Question: I'm trying to create a menu that displays in TYPO3 all subpages and the parent page. My problem is that I find no way to assign 'entryLevel' dynamically.
I'm working with TYPO3 6.1
This is currently my typoscript for the menu.
'''
lib.mainnavi = HMENU
lib.mainnavi {
entryLevel = 1
1 = TMENU
1.wrap = <ul> | </ul>
1 {
noBlur = 1
NO {
subst_elementUid = 1
allWrap = <li id="link{elementUid}" class="first">| |*| <li id="link{elementUid}">| |*| <li id="link{elementUid}" class="last">|
wrapItemAndSub = |</li>
}
ACT = 1
ACT {
subst_elementUid = 1
allWrap = <li id="link{elementUid}" class="first current first_current">| |*| <li id="link{elementUid}" class="current">| |*| <li id="link{elementUid}" class="last current last_current">|
wrapItemAndSub = |</li>
}
}
}
'''
Below is a picture to illustrate what I want.
When I go to "1", I want to see "FAQ", "GTC (EU)" and "GTC (USA)".
When I go to "FAQ", I want to see A-J and "1" as "back".
When I go to "A", I want to see "FAQ" as "back"

I can make the "back" menu with a seccond menu and 'special = browse'. But I can't find a way to set 'entryLevel' dynamically
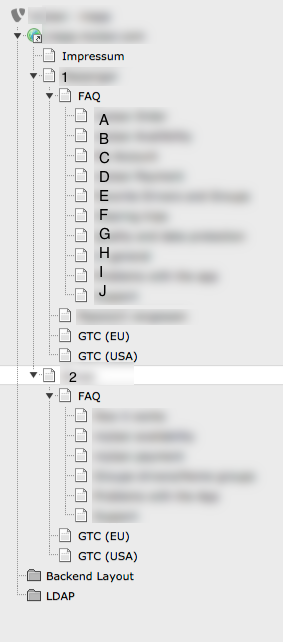
Answer: Entry level can get positive and negative values.
While the positive values are marking absolute level positions counting from the root page.
'''
Root => 0
- Page => 1
- Page => 2
- Current Page => 3
'''
negative values will be relative and counted from the current page back to the root
'''
Root => -4
- Page => -3
-Page => -2
- Current Page => -1
'''
This way you don't have to use conditions for every level, which would just bloat your caching tables.
'''
Root => 0
- Page => 1
- Current Page => 2
Root => -3
- Page => -2
- Current Page => -1
'''